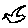
Label: bird